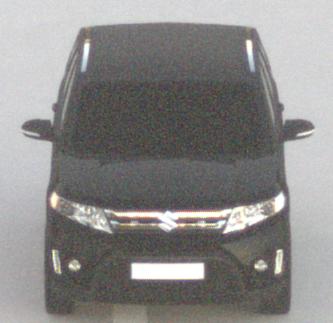
Make: Suzuki
Model: Vitara 1.6
Detailed model: Vitara (LY)
Model produced from: 2015/04
Model produced until: 2018/08
Doors: 5
Color: black
Road condition: dry road
Daytime: sunrise or sunset
Contrast: low contrast